【题型】选择题　【知识点】函数　【难度】easy
下列图象中，有可能表示指数函数的是（）

A.

B.

C.

D.

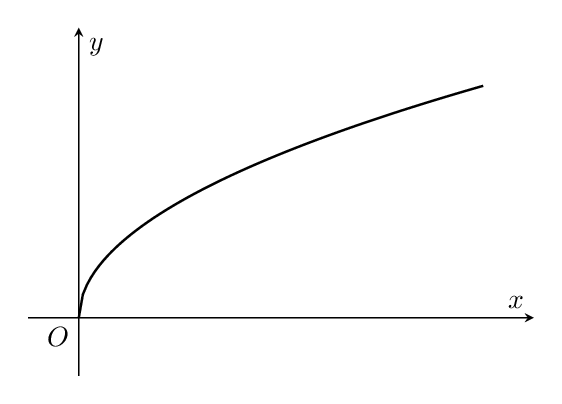
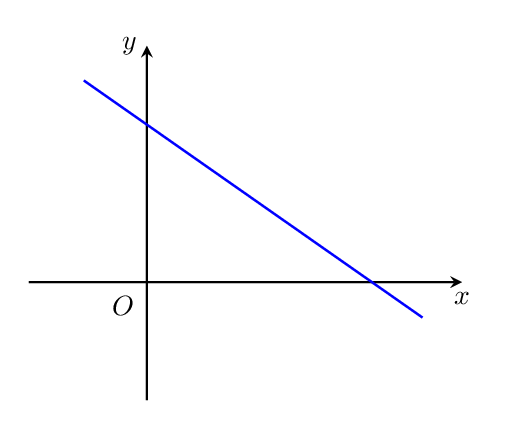
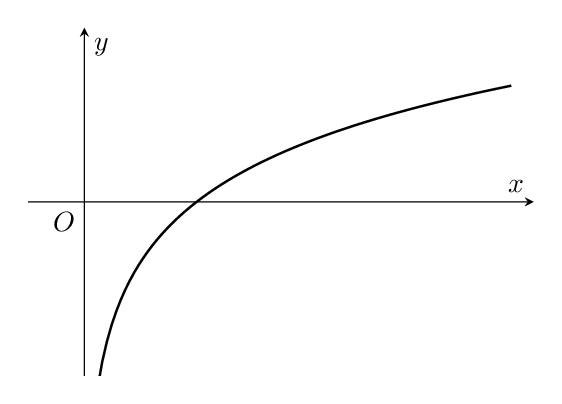
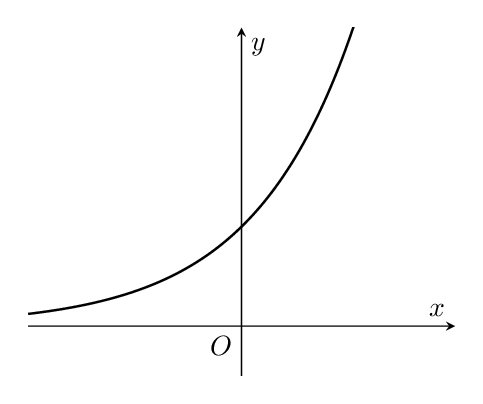
【解答】
【答案】D

【分析】可根据指数函数的定义和性质来逐一分析选项.

【详解】指数函数的一般形式为$y=a^x$（$a>0$且$a\neq1$），其具有以下性质：

定义域为$\mathbf{R}$，值域为$(0,+\infty)$

当$a>1$时，函数在$\mathbf{R}$上单调递增；当$0<a<1$时，函数在$\mathbf{R}$上单调递减.

图象恒过点$(0,1)$.

观察图像可知，D有可能是指数函数图象.

故选：D